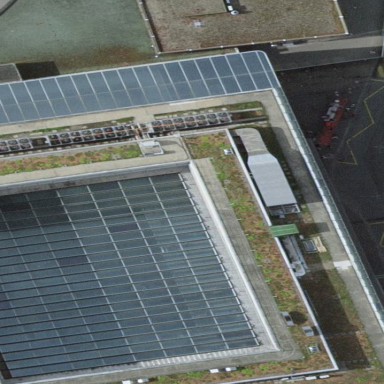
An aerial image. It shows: Building part with flat roof.